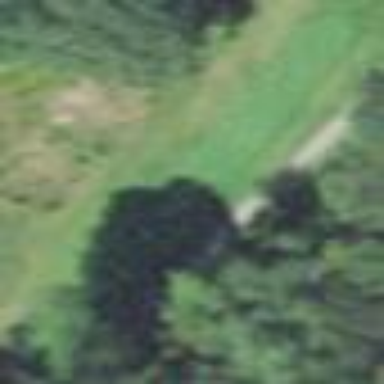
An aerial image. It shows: Grassy area designated as golf tee.